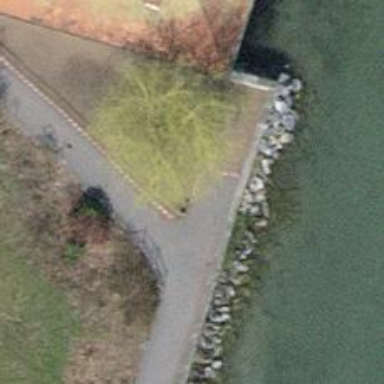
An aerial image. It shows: Brown bench in the vicinity.